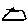
Label: triangle